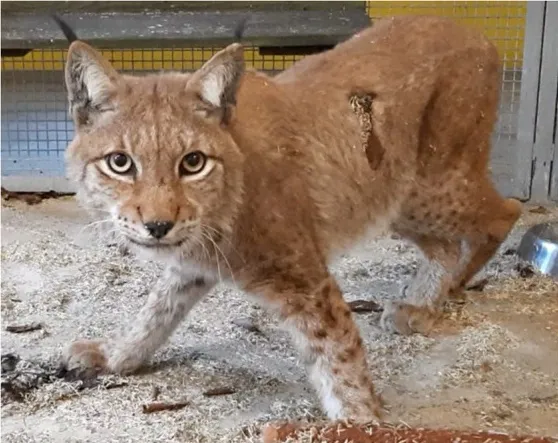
Lynx showing a broad based stand of the front limbs and crossed hind limbs due to ataxia.
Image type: medical_photograph (other_medical_photograph)